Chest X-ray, AP view. Patient: 39 years old, sex F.
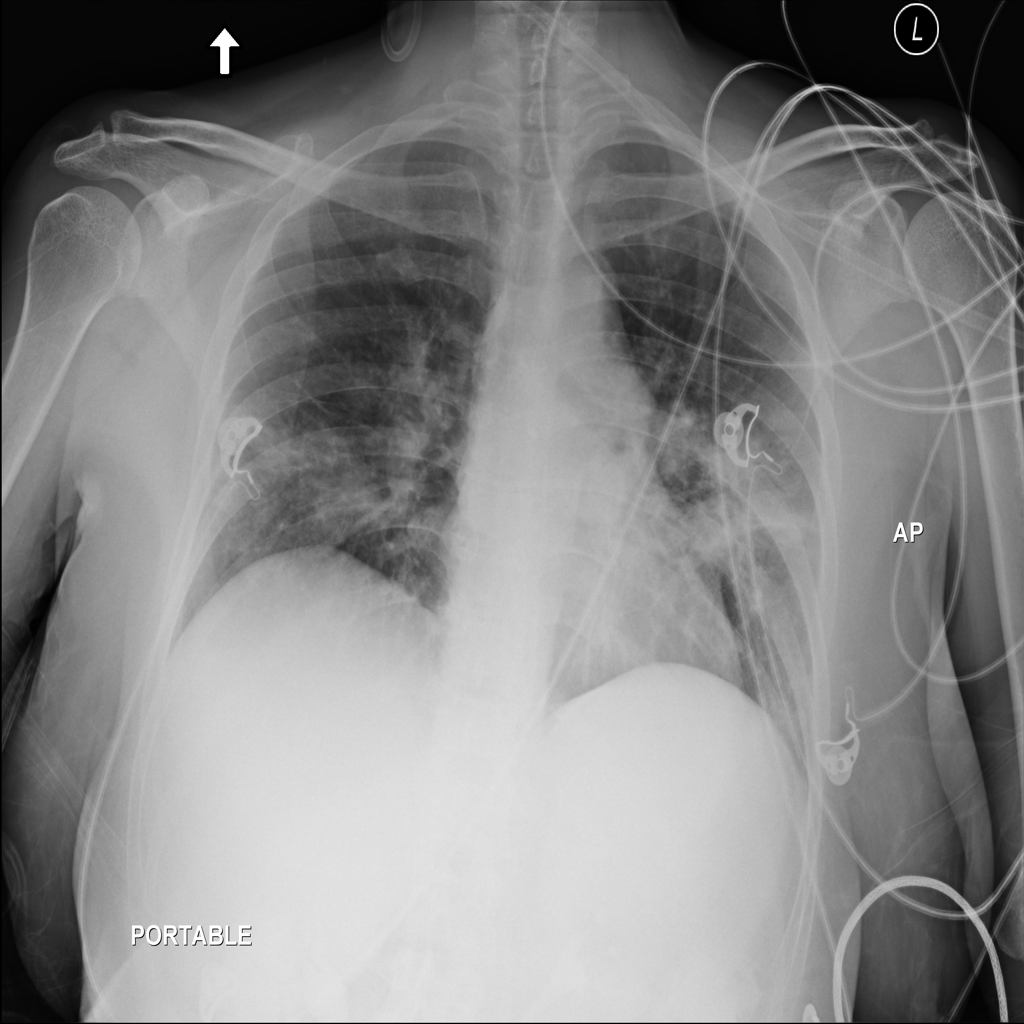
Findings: No Finding